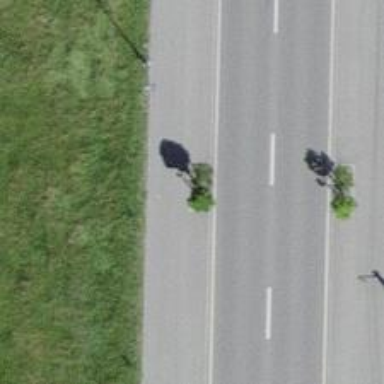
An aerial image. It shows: Beautiful avenue lined with broadleaved trees.